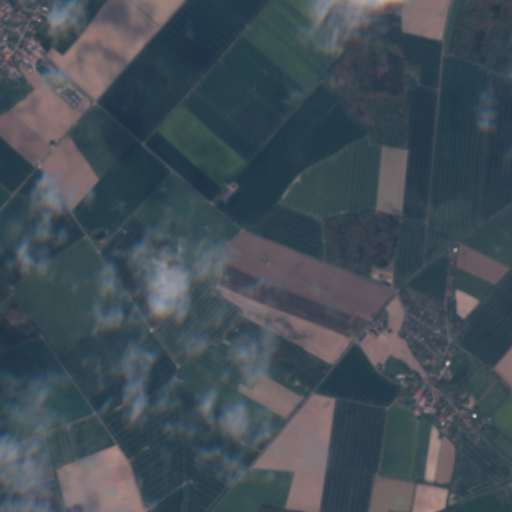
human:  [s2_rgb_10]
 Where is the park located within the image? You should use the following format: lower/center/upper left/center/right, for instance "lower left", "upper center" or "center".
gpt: The park is located in the center right of the image.
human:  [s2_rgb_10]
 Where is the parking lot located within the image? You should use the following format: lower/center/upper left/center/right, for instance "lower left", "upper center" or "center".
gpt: The parking lot is located in the upper left of the image.
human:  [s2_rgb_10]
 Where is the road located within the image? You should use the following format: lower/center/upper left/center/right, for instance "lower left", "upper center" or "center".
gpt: There is no road in the image.